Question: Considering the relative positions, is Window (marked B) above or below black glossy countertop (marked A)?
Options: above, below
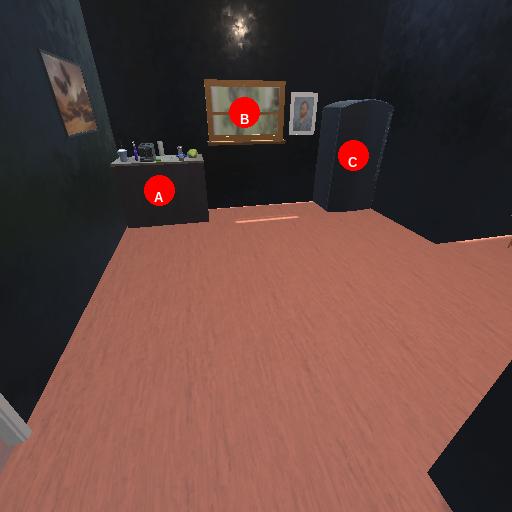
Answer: above